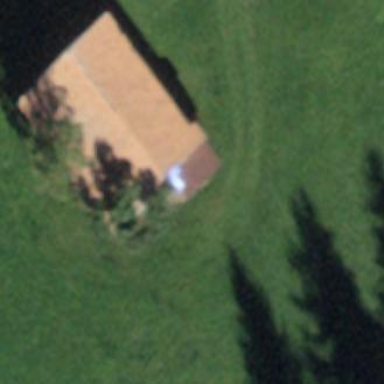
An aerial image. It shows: Rural barn.